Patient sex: F
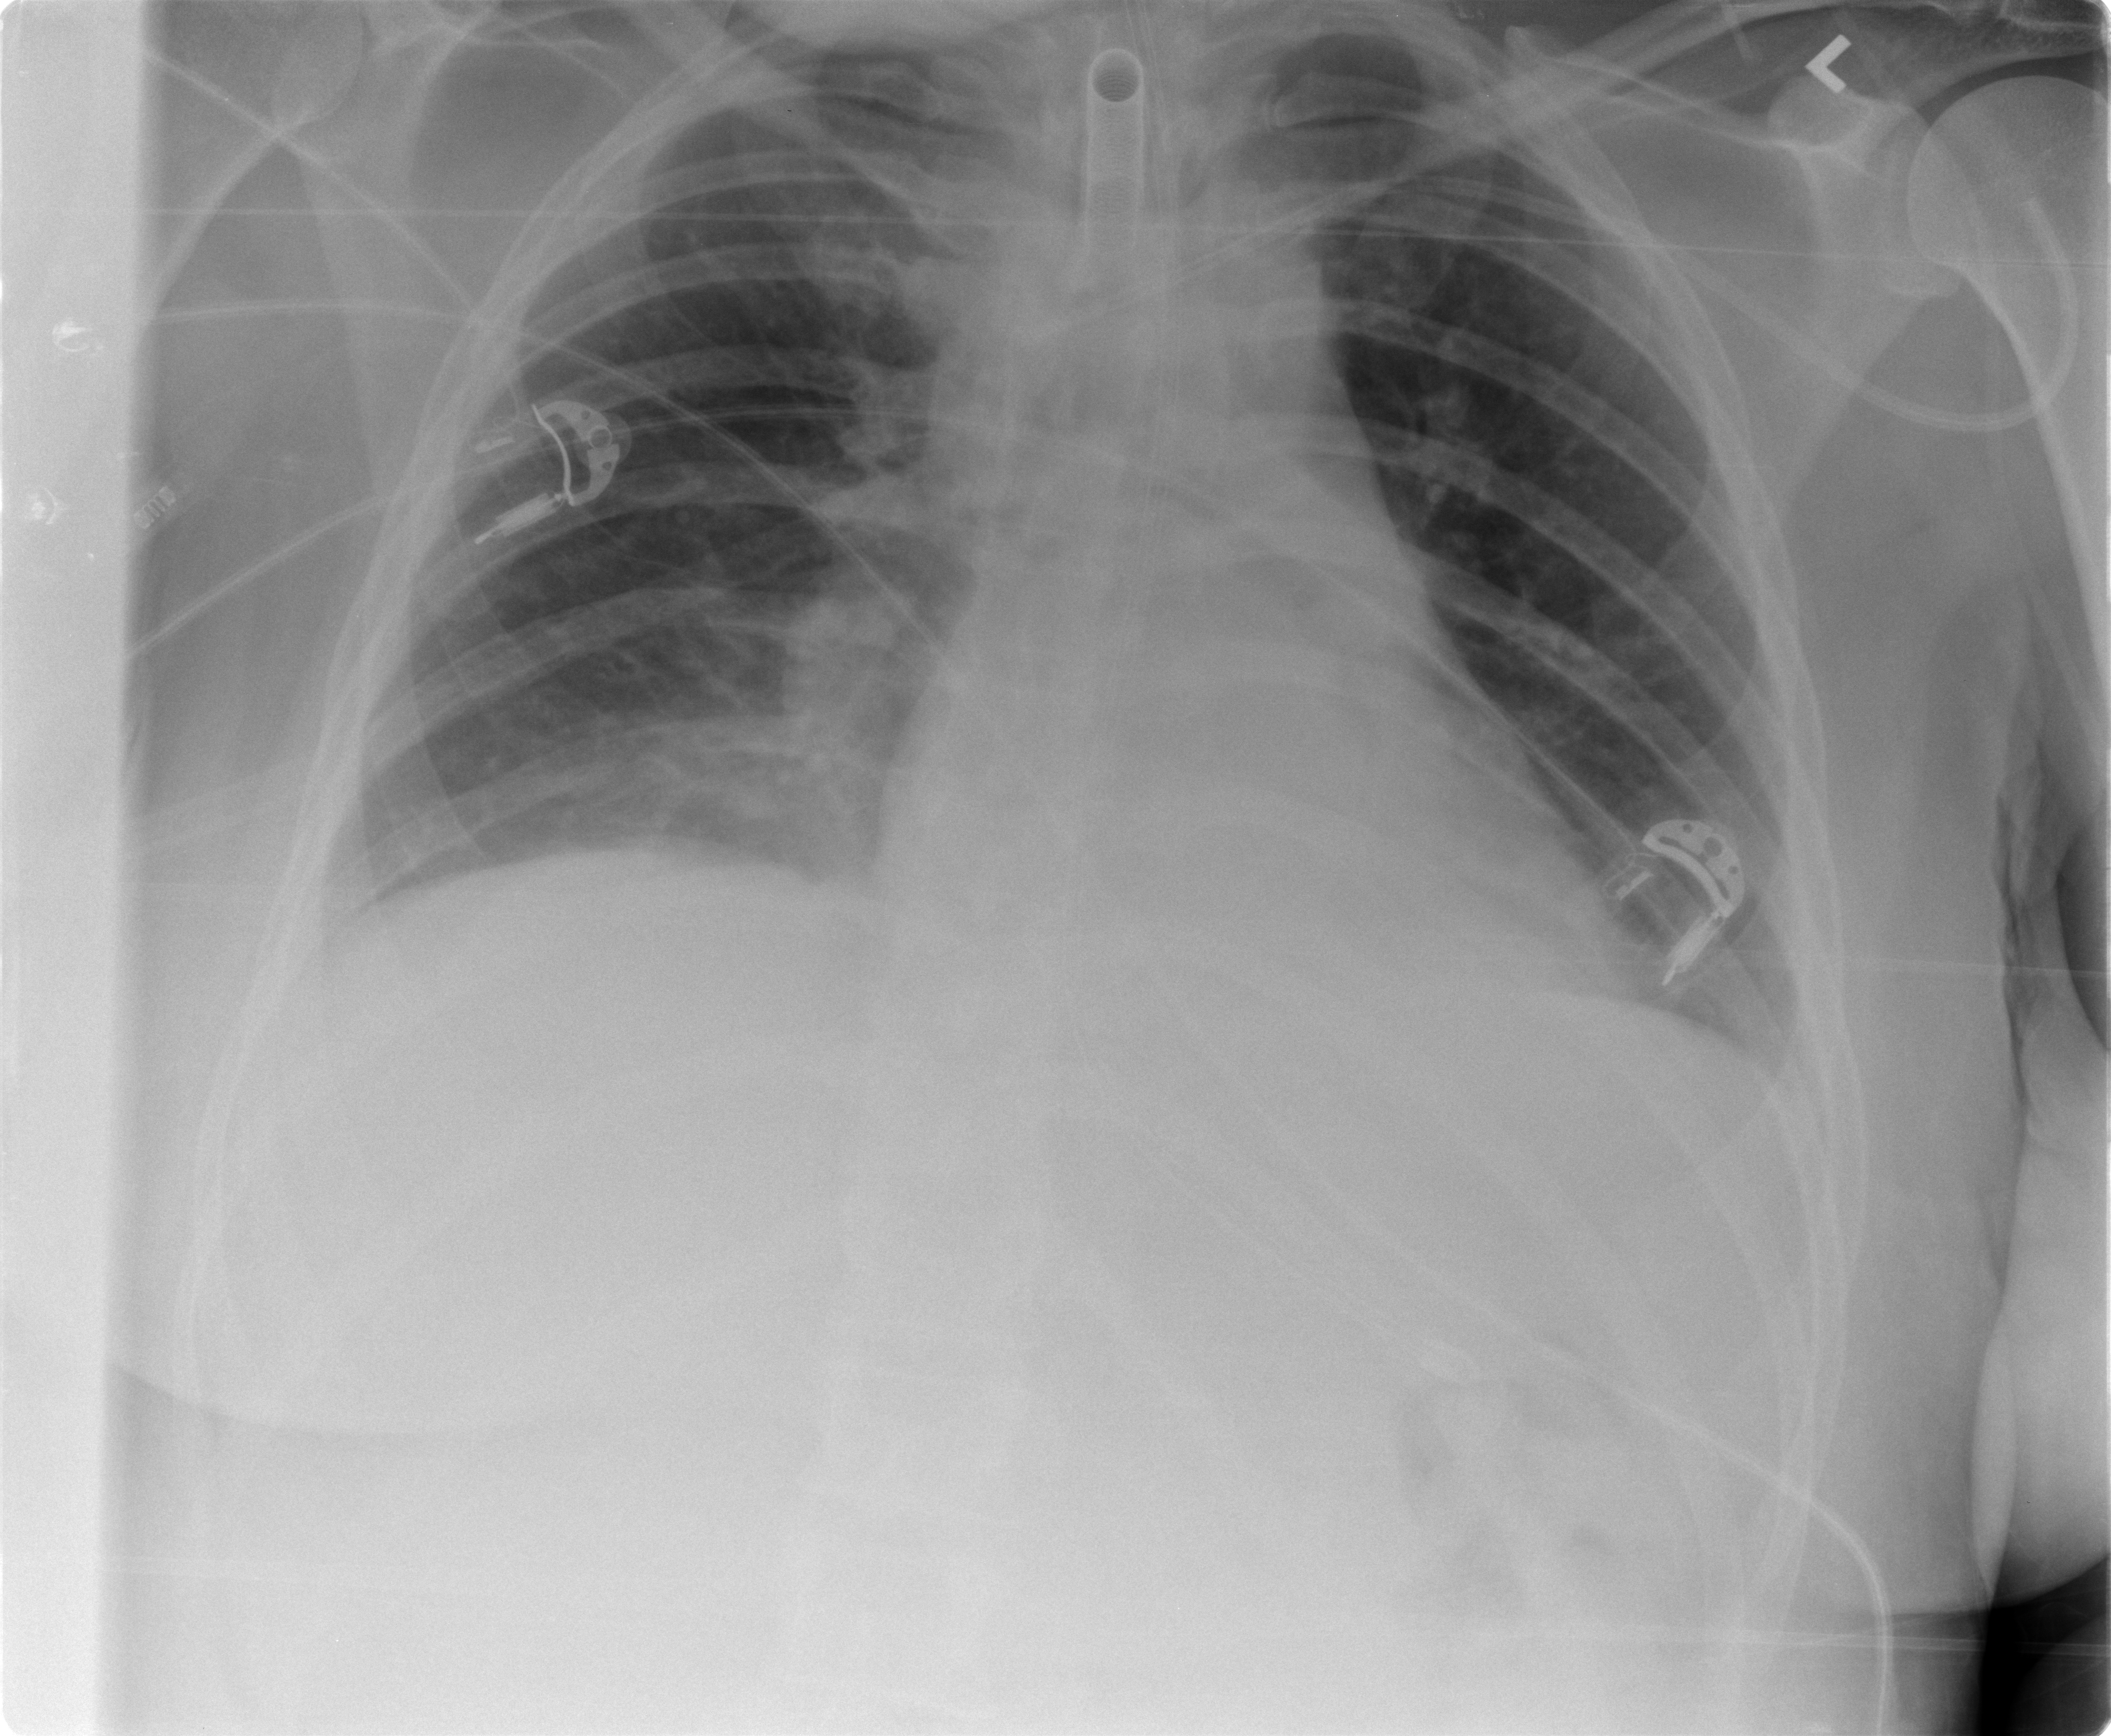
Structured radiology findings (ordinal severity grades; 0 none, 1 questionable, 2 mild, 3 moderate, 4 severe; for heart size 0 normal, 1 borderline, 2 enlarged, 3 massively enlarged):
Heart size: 0
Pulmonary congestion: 0
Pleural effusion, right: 0
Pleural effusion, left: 0
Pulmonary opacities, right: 2
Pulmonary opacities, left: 0
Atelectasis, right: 2
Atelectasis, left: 2